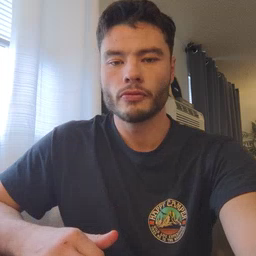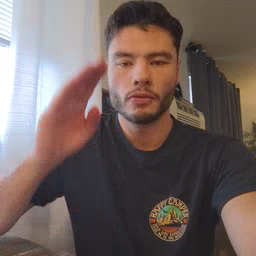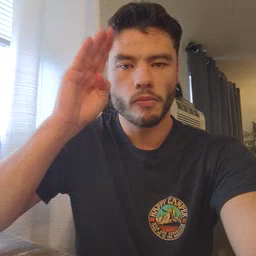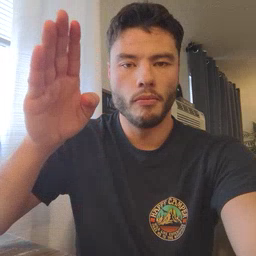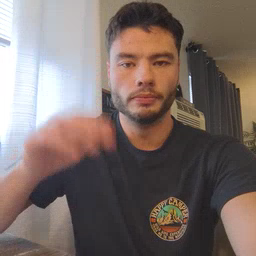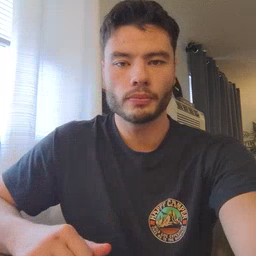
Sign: hello